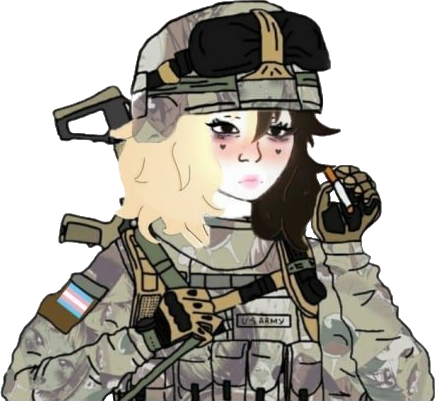
Label: 5_Doomer_Girl